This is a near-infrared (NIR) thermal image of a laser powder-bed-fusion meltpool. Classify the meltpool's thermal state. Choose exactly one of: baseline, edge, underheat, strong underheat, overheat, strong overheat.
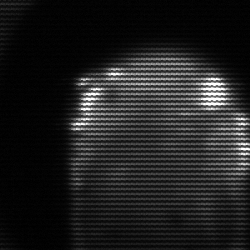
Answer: edge